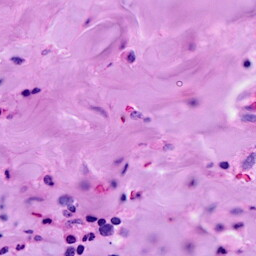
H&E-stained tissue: Breast